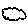
Label: cloud